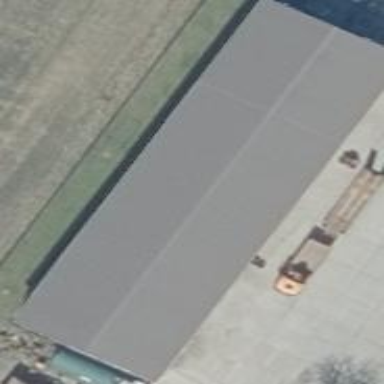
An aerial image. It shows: Building with gabled roof.